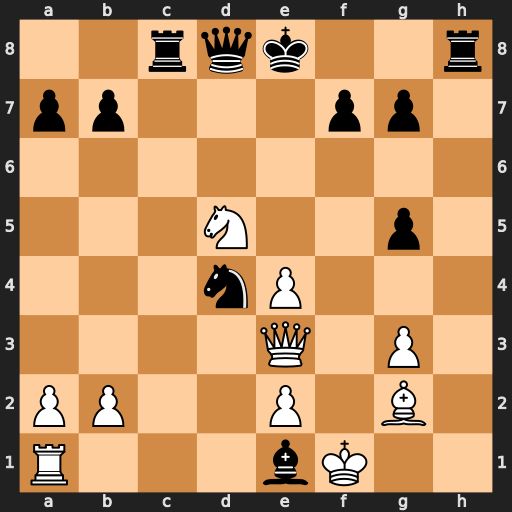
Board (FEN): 2rqk2r/pp3pp1/8/3N2p1/3nP3/4Q1P1/PP2P1B1/R3bK2
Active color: w
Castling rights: k
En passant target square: -
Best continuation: Qxd4 Bxg3 Qxg7